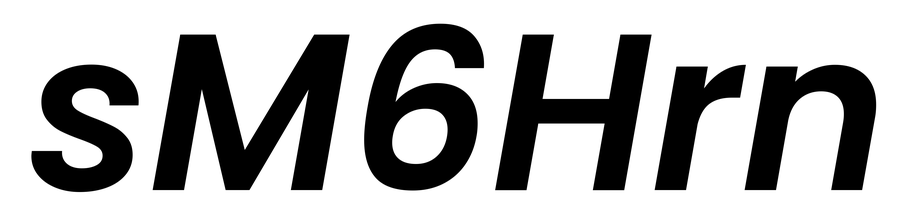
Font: Poppins-SemiBoldItalic